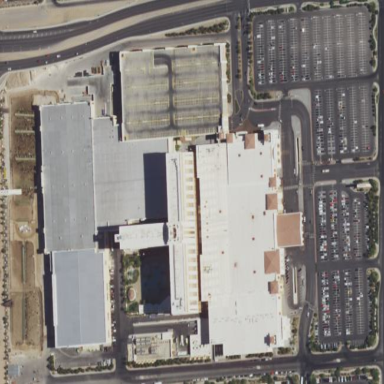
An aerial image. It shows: Hotel with casino.